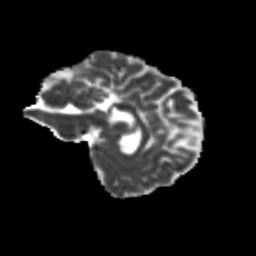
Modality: MD
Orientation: sagittal
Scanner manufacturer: siemens
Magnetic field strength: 3 T
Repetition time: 9.2 s
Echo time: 0.084 s